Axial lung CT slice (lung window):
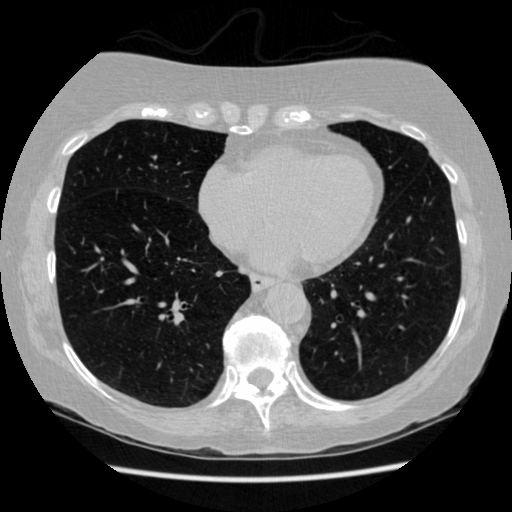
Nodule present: no